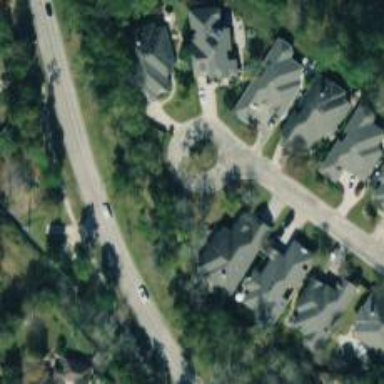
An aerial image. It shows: Turning loop on the road.